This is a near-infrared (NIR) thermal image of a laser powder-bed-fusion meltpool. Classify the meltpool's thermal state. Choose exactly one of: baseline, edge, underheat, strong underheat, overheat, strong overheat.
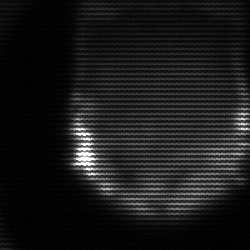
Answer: edge